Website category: camera
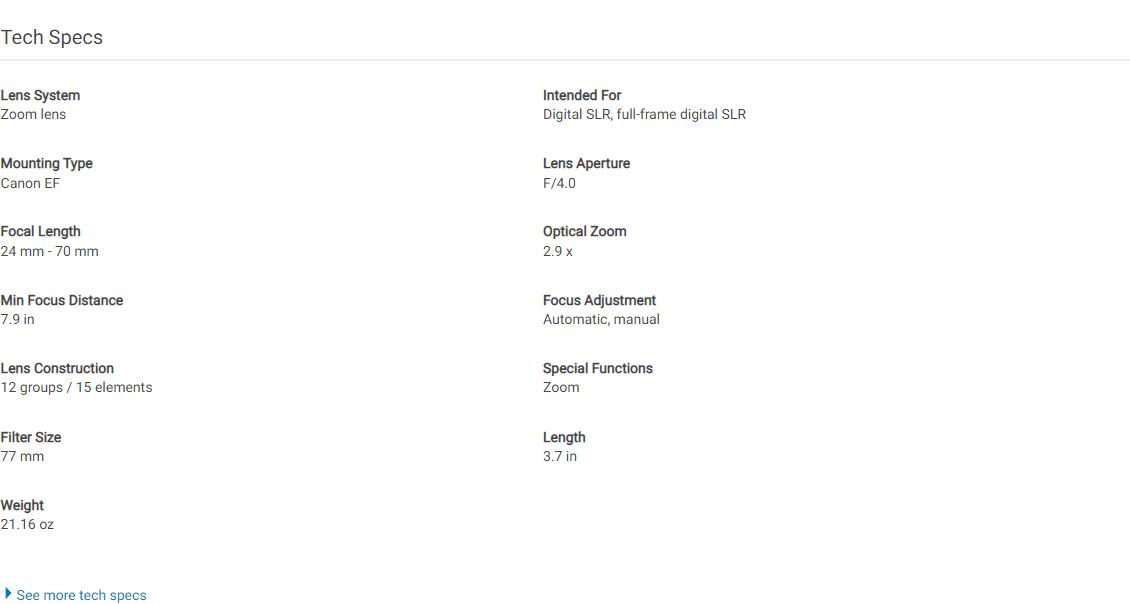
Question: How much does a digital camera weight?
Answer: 21.16 oz

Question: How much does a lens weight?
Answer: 21.16 oz

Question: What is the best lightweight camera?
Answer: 21.16 oz

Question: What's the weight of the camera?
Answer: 21.16 oz

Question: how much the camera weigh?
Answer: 21.16 oz

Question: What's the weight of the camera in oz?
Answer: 21.16 oz

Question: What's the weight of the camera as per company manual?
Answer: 21.16 oz